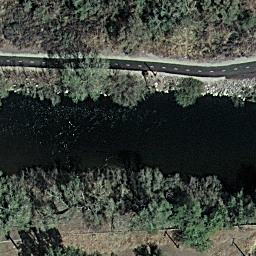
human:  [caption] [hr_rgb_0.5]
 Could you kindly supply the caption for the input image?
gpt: Lots of green plants flourish on one bank of a river with a road on the other side .

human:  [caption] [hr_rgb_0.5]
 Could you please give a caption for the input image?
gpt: Green plants flourish on one bank of a river with a road on the other side .

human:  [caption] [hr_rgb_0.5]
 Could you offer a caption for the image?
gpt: It is a river with black water and a road on one bank of the river .

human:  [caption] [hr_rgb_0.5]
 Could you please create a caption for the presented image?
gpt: A river with a road on one bank and plants on the other side .

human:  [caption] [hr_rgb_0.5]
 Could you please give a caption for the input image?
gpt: A river with black water go through the area with some plants on one bank and a road on the other side .